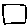
Label: square